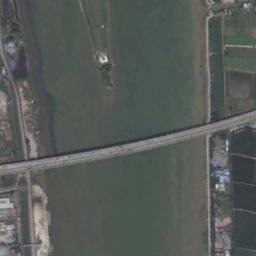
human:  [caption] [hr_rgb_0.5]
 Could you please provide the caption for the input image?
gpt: The water under the bridge is green .

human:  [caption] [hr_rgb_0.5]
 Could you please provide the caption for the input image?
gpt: There is a bridge over the river with some farmlands beside .

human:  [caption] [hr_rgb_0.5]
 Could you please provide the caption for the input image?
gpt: A bridge connects the land on both sides of the green river  There is a sandbank in the middle of the river  There are many residential areas and green farmland on the land .

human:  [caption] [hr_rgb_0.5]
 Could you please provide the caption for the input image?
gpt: A bridge is built on a dark green river and the river has a channel bar .

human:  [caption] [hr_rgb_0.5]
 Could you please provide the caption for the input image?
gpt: There is a bridge over the river .